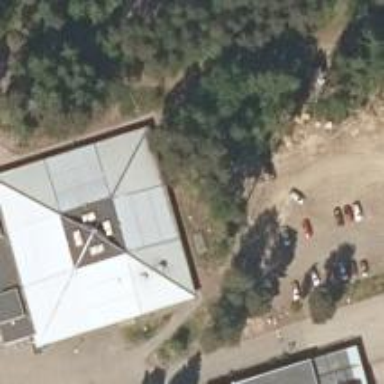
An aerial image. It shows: Building with pyramidal roof.